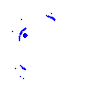
Particle: electron